Interaction volume radius: 5 \u00c5
Interaction volume height: 50 \u00c5
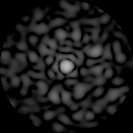
Disorder parameter: 0.8279